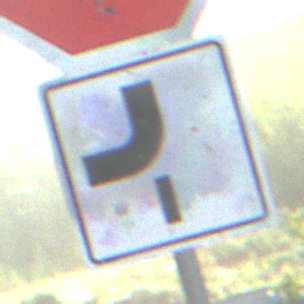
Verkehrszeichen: VerlaufVorfahrtsstrasse7
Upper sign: Stop
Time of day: SunriseSunset
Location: Outdoor (Suburban)
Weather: PartlyCloudy
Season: NotSpecified
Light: Natural